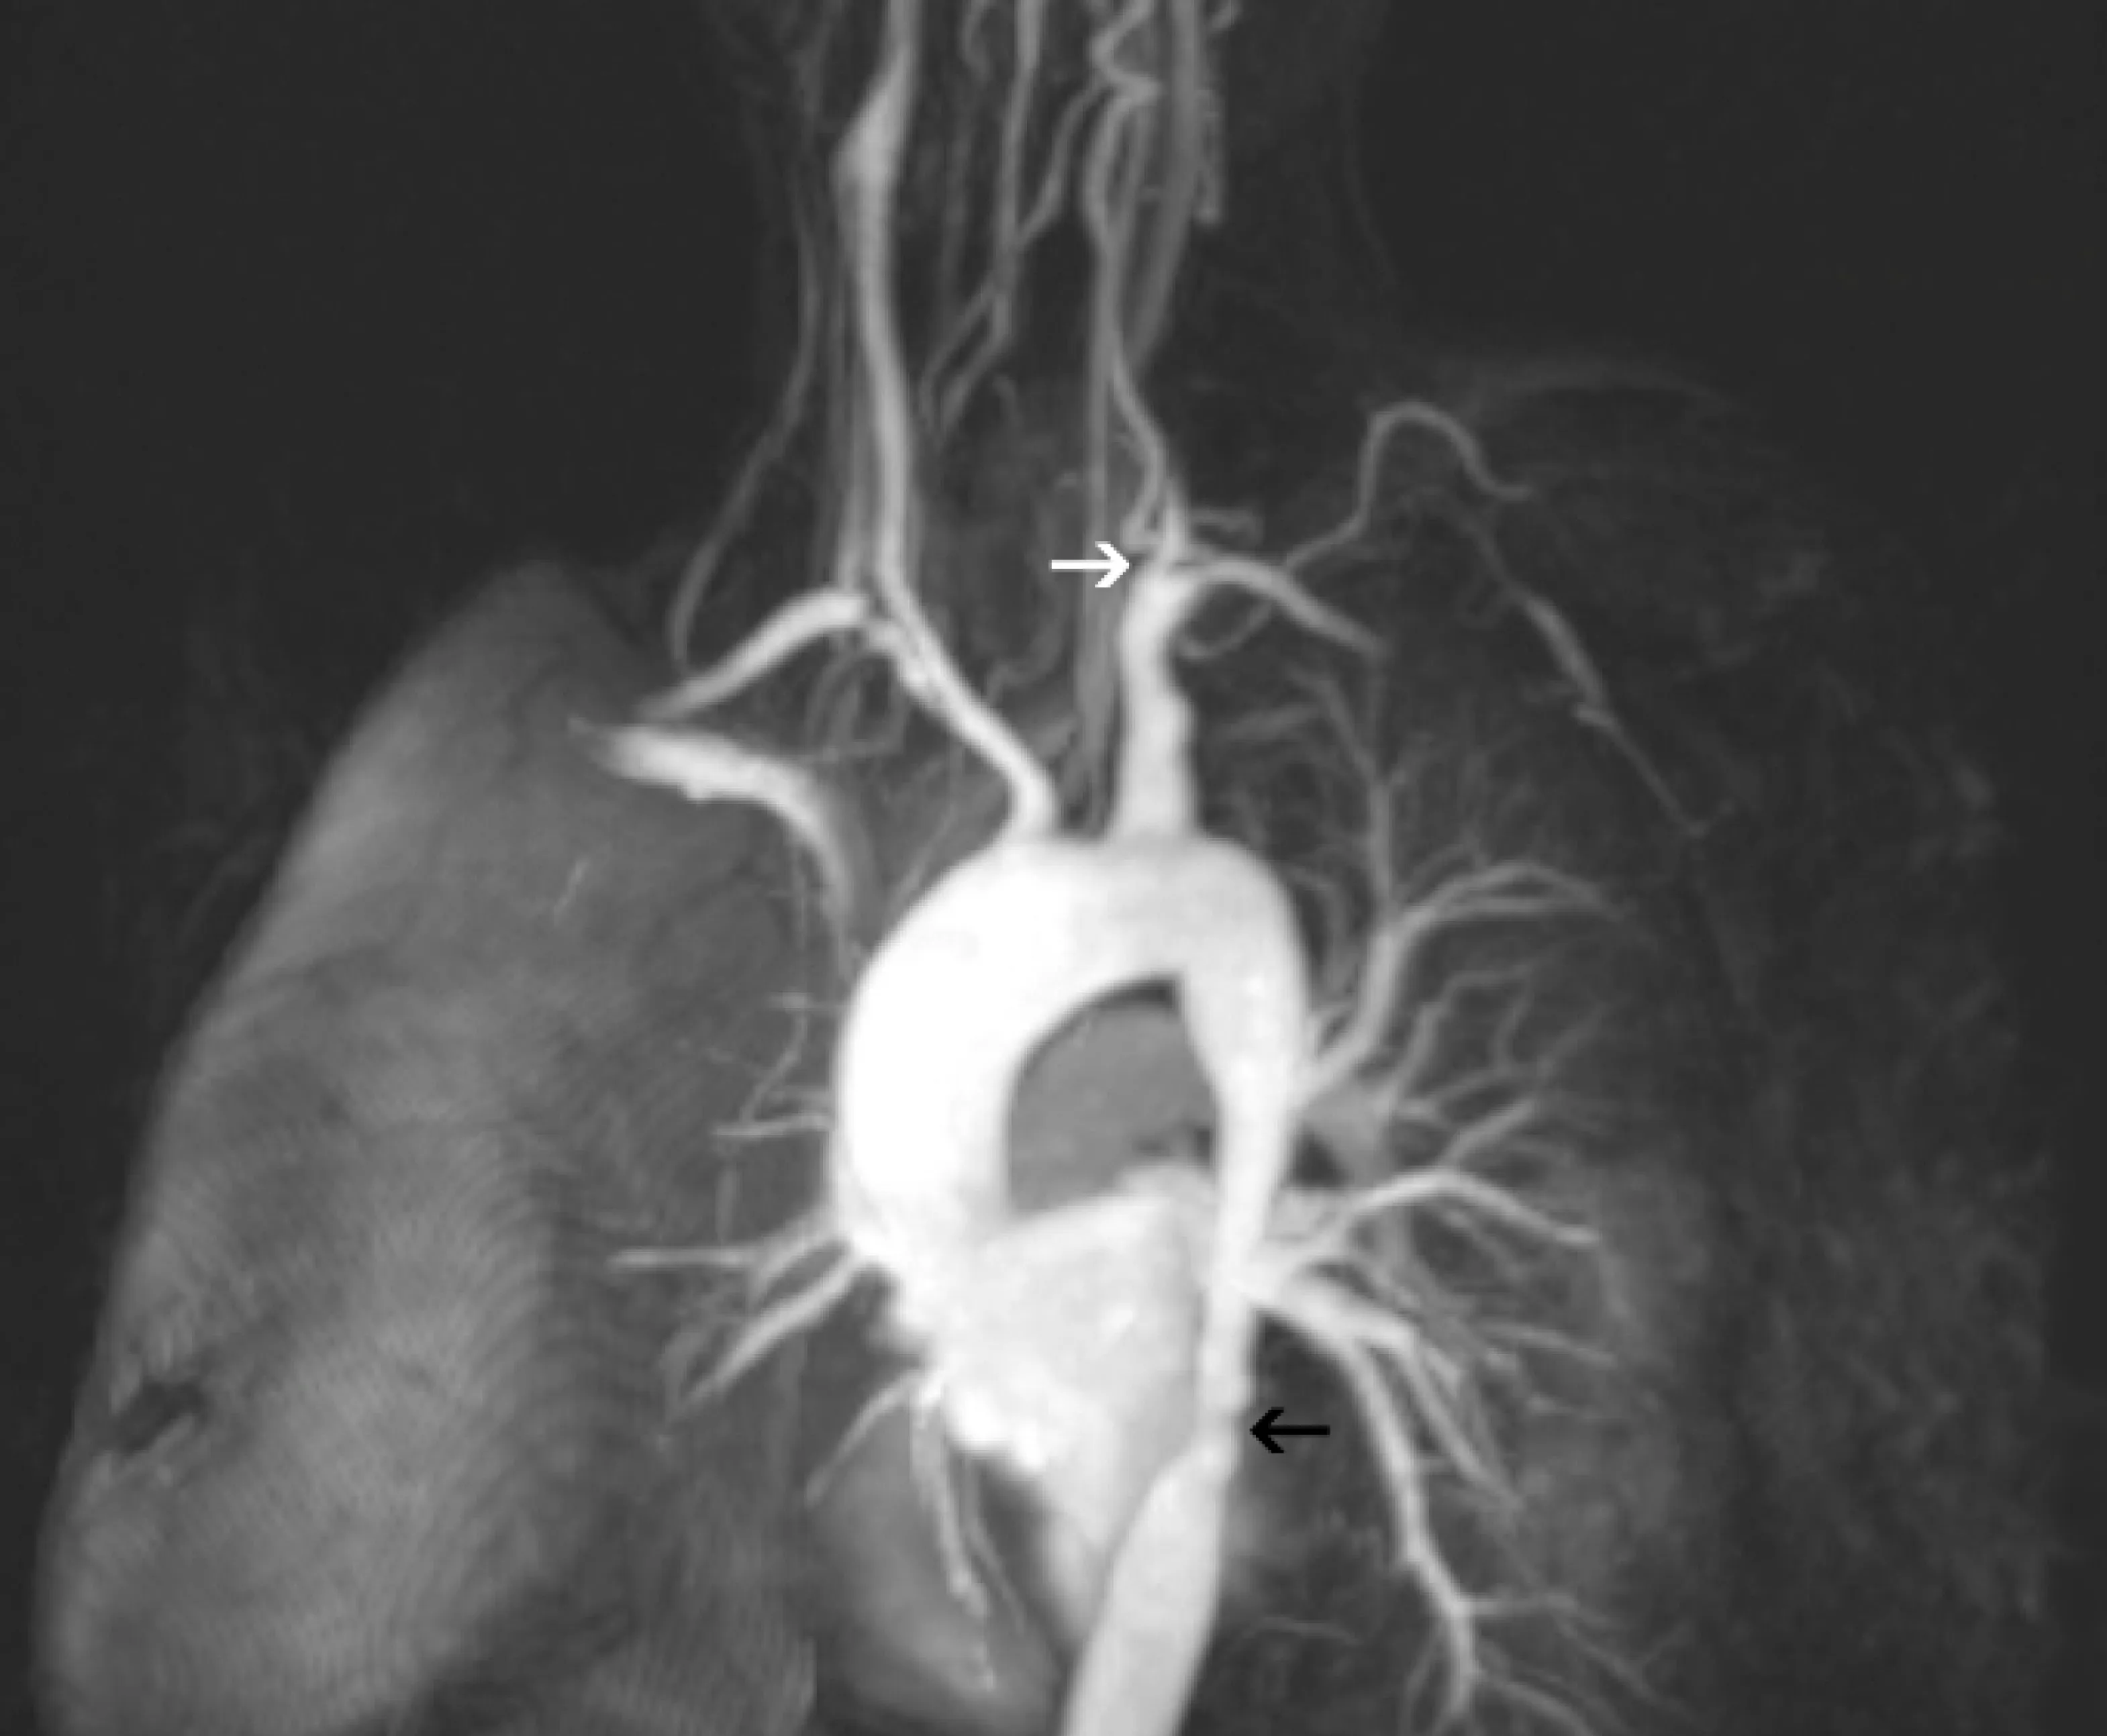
Magnetic resonance angiography showed minimal flow in the left common carotid artery (white arrow) and severe narrowing of the aortic thoracic segment (black arrow).
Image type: radiology (mri)